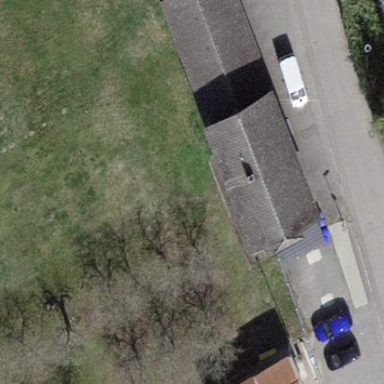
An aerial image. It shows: Gabled roofed house.